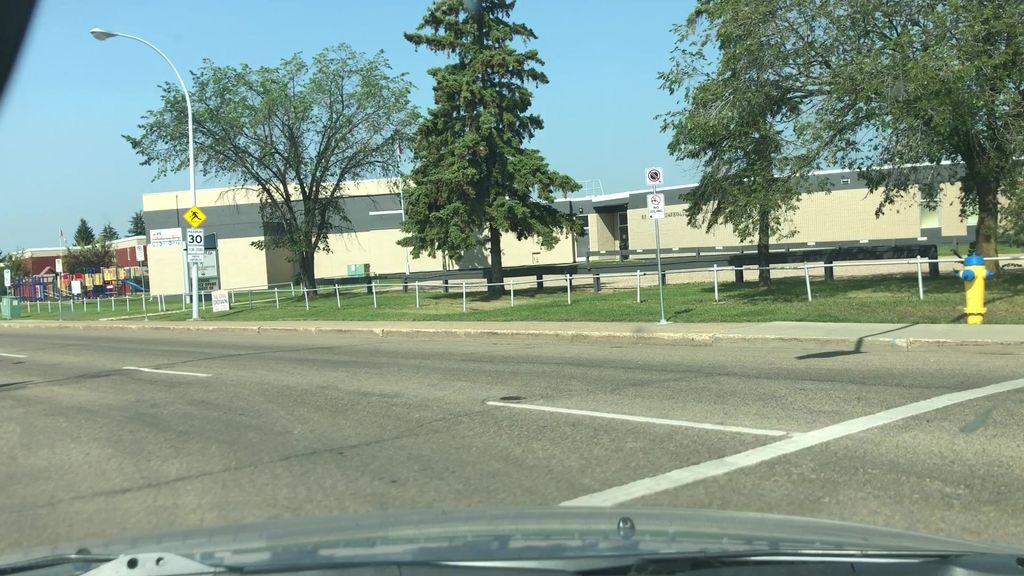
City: edmonton